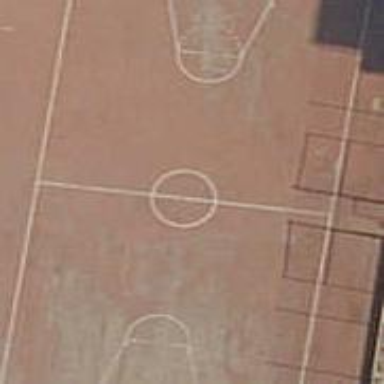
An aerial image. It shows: Concrete basketball court on leisure land pitch.